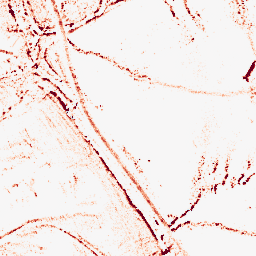
Category: morphological
Decomposition family: morphological_ellipse
Decomposition parameters: operation: opening
width: 5
height: 5
Upsampling method: bicubic_16x
Upsampling parameters: scale: 16
Upsampling scale: 16